Field crop: maize
Growth stage: 1
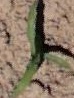
Species: maize